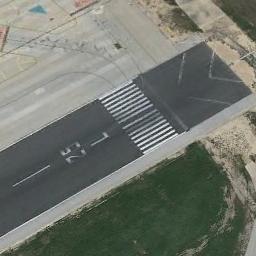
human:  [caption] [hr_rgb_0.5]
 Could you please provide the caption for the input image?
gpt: The runway is on the bare land next to the grass .

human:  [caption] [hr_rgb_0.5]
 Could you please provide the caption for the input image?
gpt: The runway has a threshold marking and the designation marking is 25L .

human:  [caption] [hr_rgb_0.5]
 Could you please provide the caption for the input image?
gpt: There is a green lawn next to the runway  A cement floor is attached to one side of the runway  There is a white '25L' and a short-line sign on the runway .

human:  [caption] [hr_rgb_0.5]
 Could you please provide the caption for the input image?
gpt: The grass is on either side of the runway .

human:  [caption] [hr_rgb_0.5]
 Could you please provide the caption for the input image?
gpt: There are some empty land and a green lawn beside the runway .